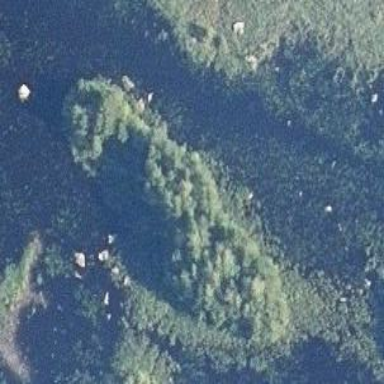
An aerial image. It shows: Small woodland islet surrounded by land.